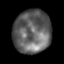
Tissue: lung
Cell type: Others
Senescence score: 0.03597
Nuclear area (px): 1601
Mean DAPI intensity: 97.851